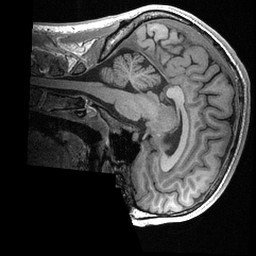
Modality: T1w
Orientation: sagittal
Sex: male
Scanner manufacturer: ge
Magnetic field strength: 3 T
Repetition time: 0.0064 s
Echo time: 0.00281 s